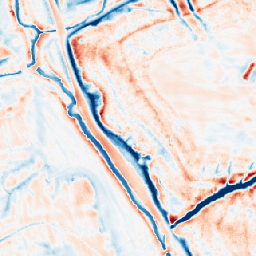
Category: edge_preserving
Decomposition family: bilateral
Decomposition parameters: d: 21
sigma_color: 75
sigma_space: 100
Upsampling method: area
Upsampling parameters: scale: 4
Upsampling scale: 4